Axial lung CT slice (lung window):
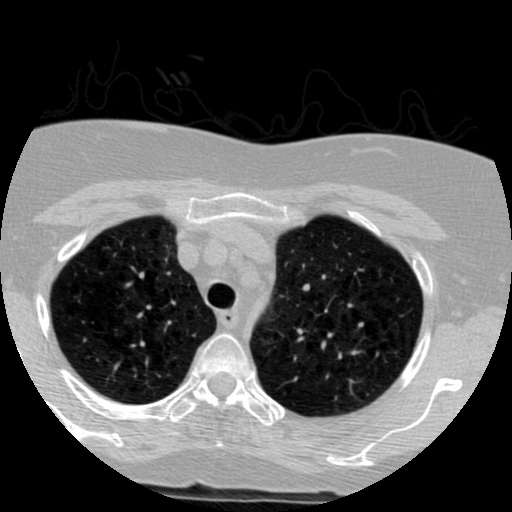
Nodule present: no